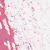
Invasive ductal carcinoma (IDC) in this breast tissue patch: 0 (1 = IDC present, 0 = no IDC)